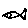
Label: fish